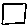
Label: square